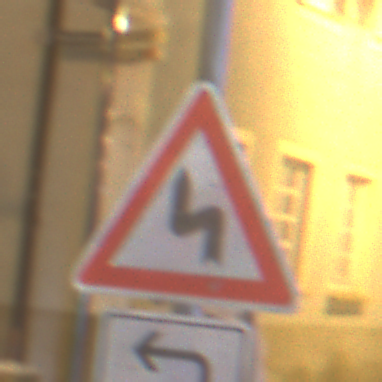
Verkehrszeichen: DoppelkurveZunaechstLinks
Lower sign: RichtungsangabeDurchPfeile2
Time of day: Night
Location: Outdoor (Urban)
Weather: Overcast
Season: Winter
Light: Artificial